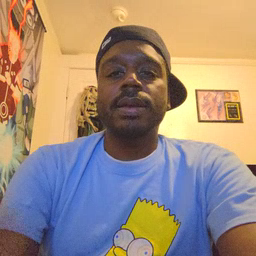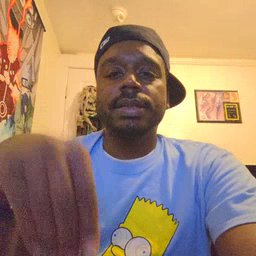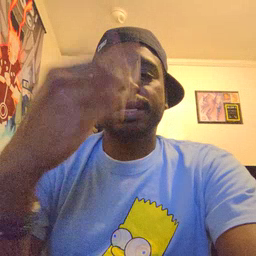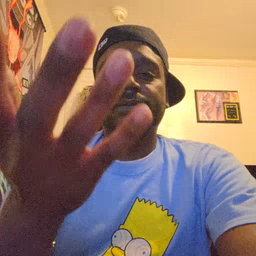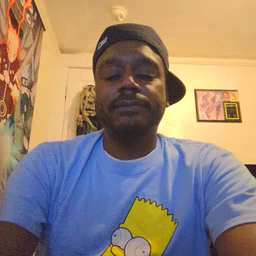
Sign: give